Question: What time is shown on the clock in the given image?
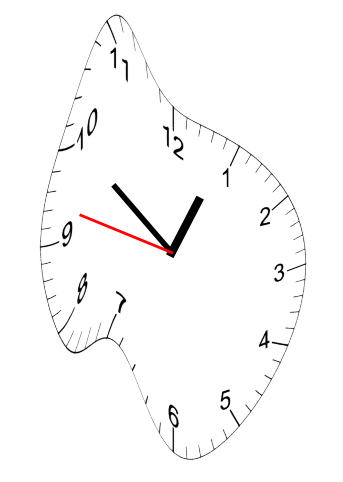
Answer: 12:50:47